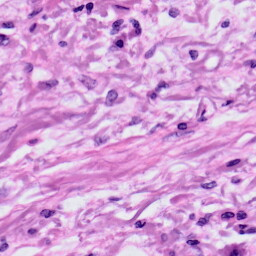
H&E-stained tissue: Skin